Question: I am using two jQuery date pickers so that a user can book something, upon both date pickers being selected a button called request is displayed. Does anybody know how I could prevent someone trying to make a booking through disabled days by not showing the request button and instead showing an error message? i.e if 13th March is selected then the request button is not shown whenever the date is 15th march as 14th March is disabled.
Hope that makes sense.

The disabled days are being called from my database and being stored in a JavaScript variable called bookedDays.
The JavaScript code I am using is below:
'''
$(document).ready(function() {
$('#request').hide();
$('.days').html('Please select a date range of at least the same day. <br/> <i>Max booking: 2 Months.</i>');
$( "#from" ).datepicker({
defaultDate: new Date(),
changeMonth: true,
numberOfMonths: 1,
minDate: new Date(),
maxDate: "+1M",
beforeShowDay: isAvailable,
onClose: function( selectedDate ) {
var day = $("#from").datepicker('getDate');
day.setDate(day.getDate()+1);
$( "#to" ).datepicker( "option", "minDate", day );
}
});
$( "#to" ).datepicker({
defaultDate: new Date(),
changeMonth: true,
numberOfMonths: 1,
minDate: ("#to"),
maxDate: ("+2M"),
beforeShowDay: isAvailable,
onClose: function( selectedDate ) {
$( "#from" ).datepicker( "option", "maxDate", selectedDate );
}
});
function isAvailable(date){
var dateAsString = date.getFullYear().toString() + "-" + (date.getMonth()+1).toString() + "-" + date.getDate();
var result = $.inArray( dateAsString, bookedDays ) ===-1 ? [true] : [false];
return result;
}
$('#to').on('change',function(){
var days = (daydiff(parseDate($('#from').val()), parseDate($('#to').val())));
var cogs = $('#cogsday').html();
cogs = cogs.replace(/\D/g,'');
var x = days;
var y = cogs * x;
$('.days').html('You have chosen to borrow this item for <b>'+ days + '</b> days at a cost of <b>' + y + '</b> cogs.<br/><br/>');
if(days){
if (borrowercogs >= (y)) {
$('#request').show();
} else {
$('#request').hide();
$('.days').html('You have chosen to borrow this item for <b>'+ days + '</b> days at a cost of <b>' + y + '</b> cogs.<br/><i style=color:red>You do not have enough cogs to borrow for this duration.</i><br/>');
}
}
$('#request').click(function() {
var cogs = $('#cogsday').html();
cogs = cogs.replace(/\D/g,'');
var x = days ;
var y = cogs * x;
$('#total').text(y);
$('#nameID').val(y);
$('#days').text(days);
$('#daysID').val(days);
});
})
function parseDate(str) {
var mdy = str.split('/')
return new Date(mdy[2], mdy[0]-1, mdy[1]);
}
function daydiff(first, second) {
return Math.round((second-first)/(1000*60*60*24));
}
});
'''
Any help would be appreciated. Thanks
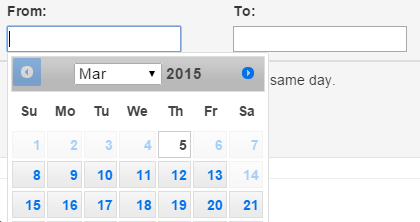
Answer: <URL>
'''
var array = ["2015-03-14","2015-03-15","2015-03-16"]
var _selectedDay = "";
var _cascadeDisabled = false;
$('#from').datepicker({
beforeShowDay: function(date) {
var _date = jQuery.datepicker.formatDate('yy-mm-dd', date);
var _isDisabledDate = array.indexOf(_date) != -1;
return [ array.indexOf(_date) == -1 ]
},
onClose: function(dateStr, event) {
_selectedDay = dateStr;
}
});
$('#to').datepicker({
beforeShowDay: function(date) {
var _date = jQuery.datepicker.formatDate('yy-mm-dd', date);
var _isDisabledDate = array.indexOf(_date) != -1;
if(_selectedDay.length && _isDisabledDate
&& _selectedDay < _date) {
_cascadeDisabled = true;
}
if(_cascadeDisabled) return false;
return [ array.indexOf(_date) == -1 ]
},
onClose: function(dateStr, event) {
_cascadeDisabled = false;
}
});
$("#clear").click(function() {
$("input[type='text']").val("");
});
'''
As you can see, what we're doing here is setting a global variable with the "FROM" datepicker, and then in the "TO" datepicker, we loop through until we hit a disabled date, from then on forward we set the global variable "cascade" to cascade all the future dates to be disabled, effectively making it impossible to book a range of dates that includes a disabled date.